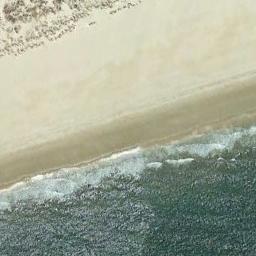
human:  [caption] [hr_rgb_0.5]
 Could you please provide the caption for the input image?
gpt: The beach with khaki sand and some small dirt slopes on the beach .

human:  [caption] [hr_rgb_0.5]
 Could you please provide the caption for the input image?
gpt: There were stratified waves along the beach .

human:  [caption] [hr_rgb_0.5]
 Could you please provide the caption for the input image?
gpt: Green sea water and white sand and reef .

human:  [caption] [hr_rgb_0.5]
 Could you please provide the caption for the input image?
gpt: The beach consists of green seawater and a yellow coast .

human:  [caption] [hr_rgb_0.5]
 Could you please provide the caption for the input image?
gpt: The sea is calm beside the beach .